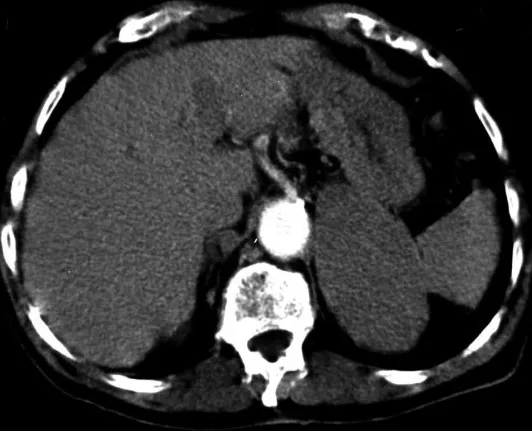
CT scan showing left adrenal gland tumor 10 cm in diameter, having homogenous intensity. No liver lesion is visualized.
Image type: radiology (ct)